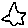
Label: star